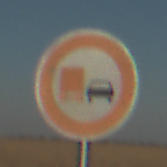
Verkehrszeichen: UeberholverbotKraftfahrzeuge
Umgebung: Outdoor, Nature
Tageszeit: SunriseSunset
Wetter: Clear
Licht: Natural
Jahreszeit: NotSpecified
Kontrast: HighContrast